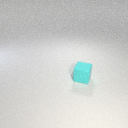
small cyan rubber cube